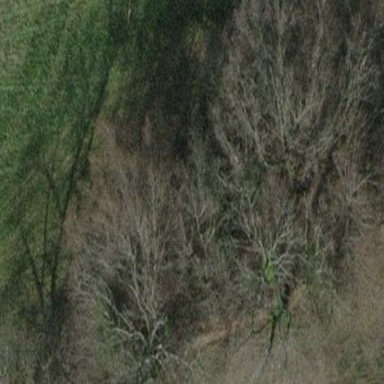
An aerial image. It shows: Mixed leaf-type forest area.